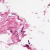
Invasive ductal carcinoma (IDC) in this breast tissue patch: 0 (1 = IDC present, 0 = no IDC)